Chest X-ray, PA view. Patient: 79 years old, sex M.
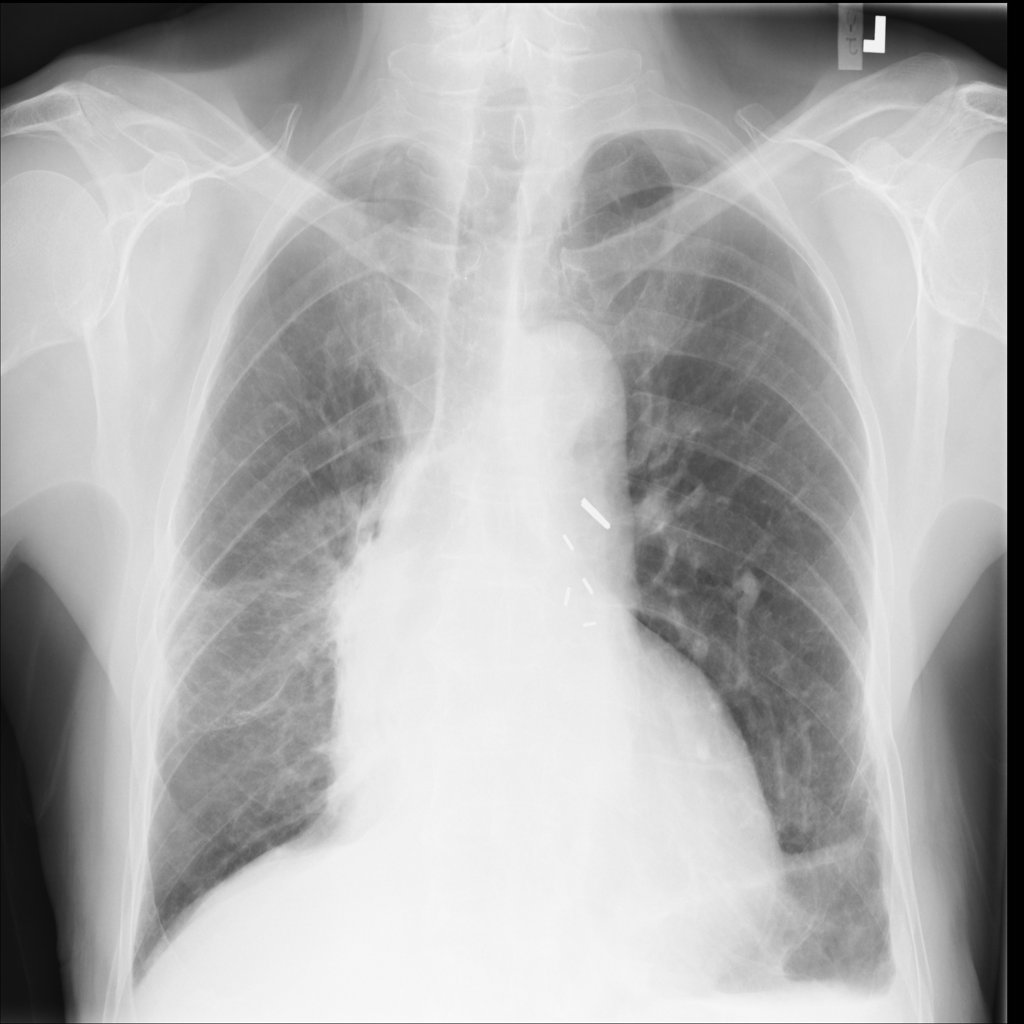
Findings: No Finding